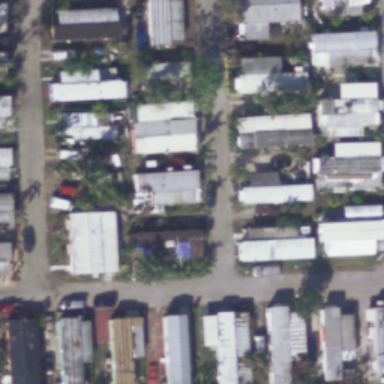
Many mobile homes arranged in lines in the mobile home park .